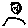
Label: moon